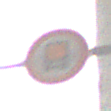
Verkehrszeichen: VerbotKennzeichnungspflichtigeKraftfahrzeugeGefaehrlicheGueter
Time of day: SunriseSunset
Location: Roofed (Suburban)
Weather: Clear
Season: NotSpecified
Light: Natural